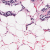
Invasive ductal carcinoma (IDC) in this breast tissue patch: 1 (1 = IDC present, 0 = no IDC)